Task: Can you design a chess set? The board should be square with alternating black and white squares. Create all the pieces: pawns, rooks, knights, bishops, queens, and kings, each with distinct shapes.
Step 3357:
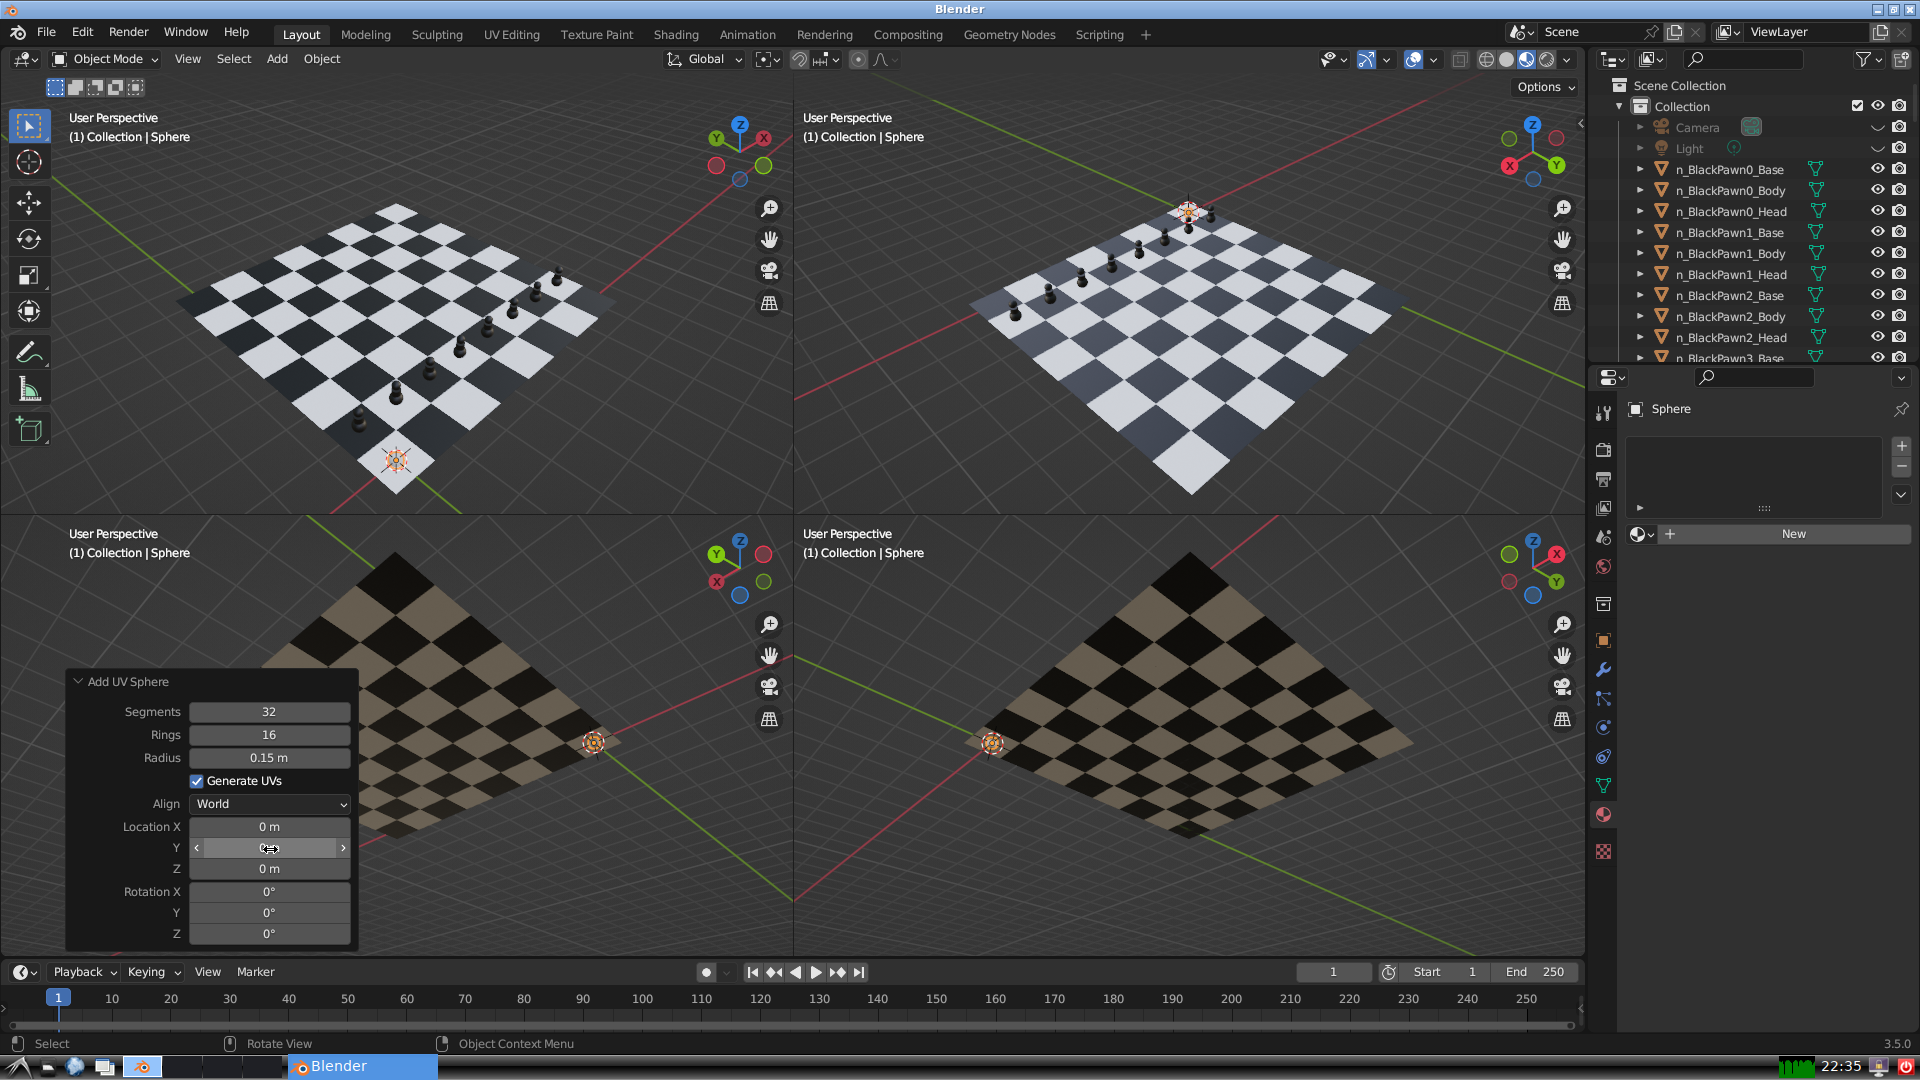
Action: click: no